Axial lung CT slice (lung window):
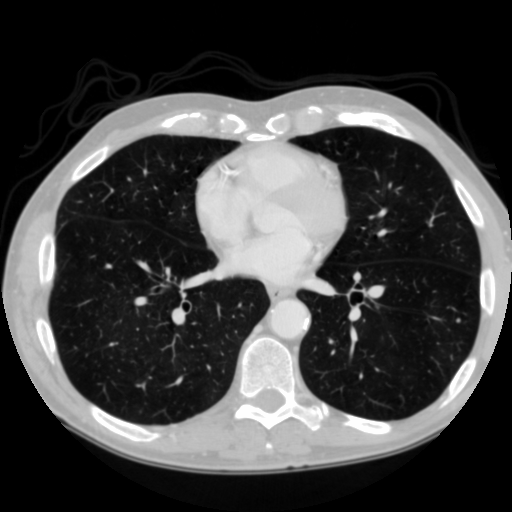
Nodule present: no